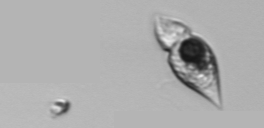
Label: Amphidinium